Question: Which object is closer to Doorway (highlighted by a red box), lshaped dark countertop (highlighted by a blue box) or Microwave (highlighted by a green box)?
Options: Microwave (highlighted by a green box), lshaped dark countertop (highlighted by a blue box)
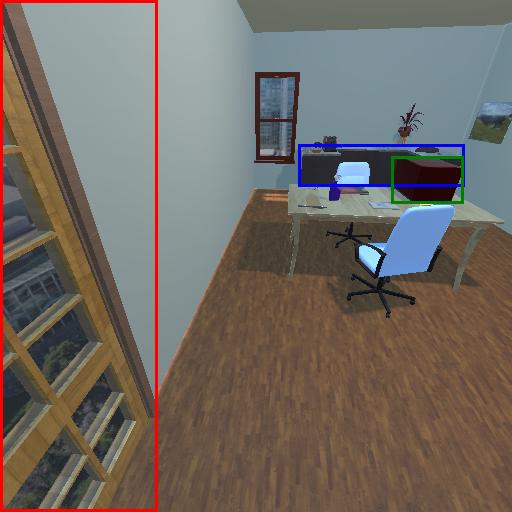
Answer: Microwave (highlighted by a green box)